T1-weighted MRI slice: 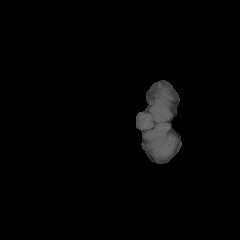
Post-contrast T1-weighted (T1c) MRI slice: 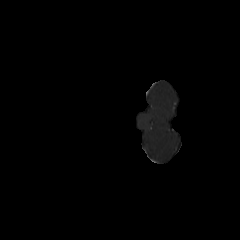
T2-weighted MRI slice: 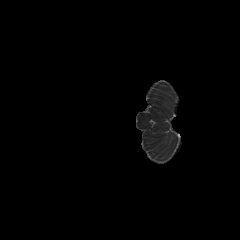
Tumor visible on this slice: no